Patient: sex M, age 28
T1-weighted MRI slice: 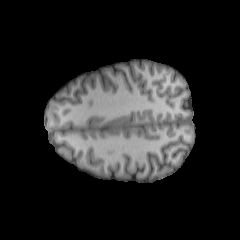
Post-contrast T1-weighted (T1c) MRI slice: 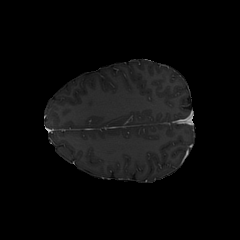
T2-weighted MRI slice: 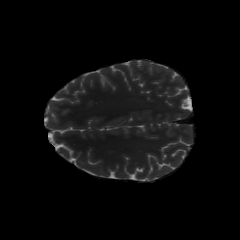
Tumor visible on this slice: no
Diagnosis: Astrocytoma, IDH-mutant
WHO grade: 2